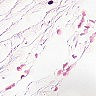
Metastatic tissue present: no